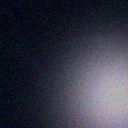
Screen state: off